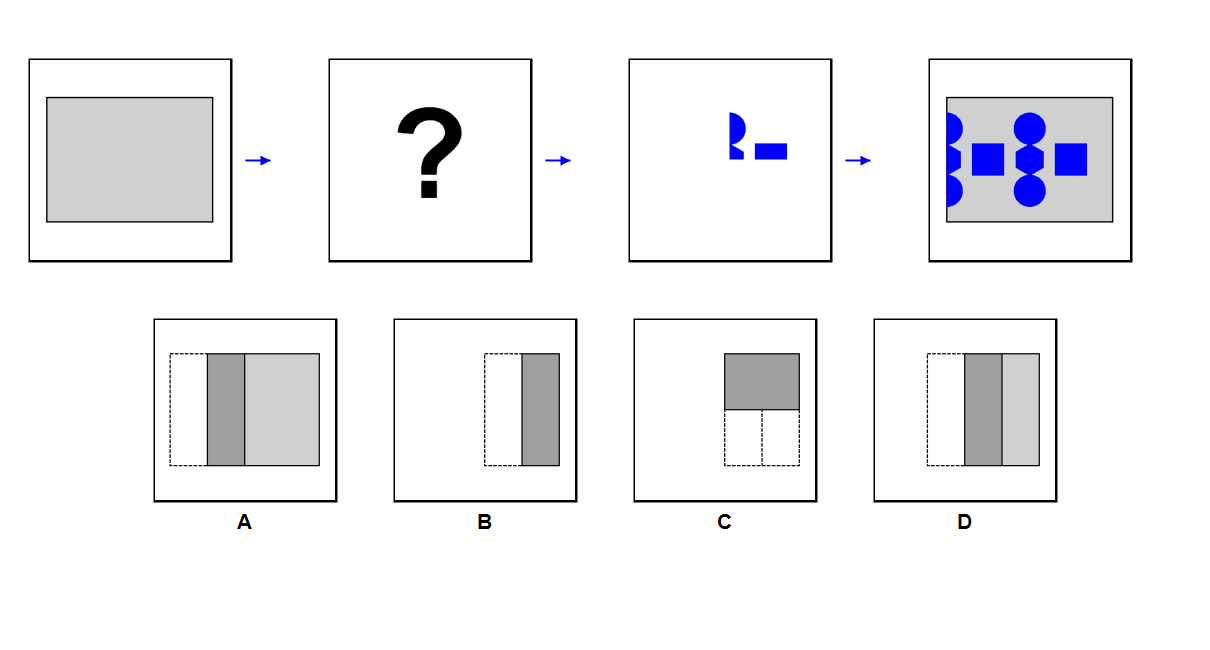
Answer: B